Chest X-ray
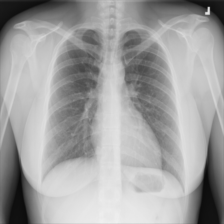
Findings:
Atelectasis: positive
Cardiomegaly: negative
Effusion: negative
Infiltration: negative
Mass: negative
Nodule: negative
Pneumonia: negative
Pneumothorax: negative
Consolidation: negative
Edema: negative
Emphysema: negative
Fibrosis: negative
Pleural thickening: negative
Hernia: negative